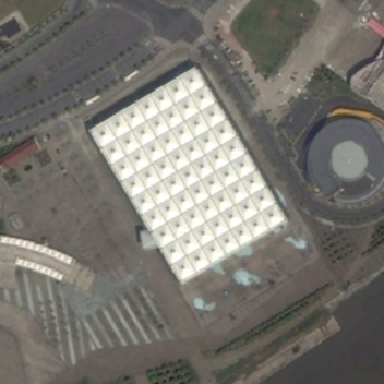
The middle of the rectangular white is close to the road there are green trees on the road and several buildings with parking lots .